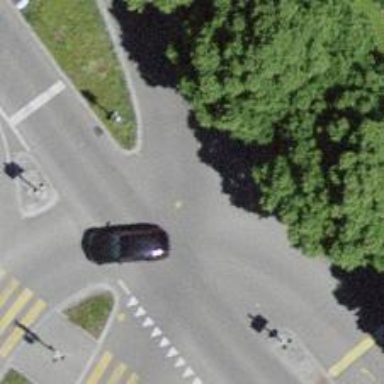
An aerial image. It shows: Road with traffic signals.